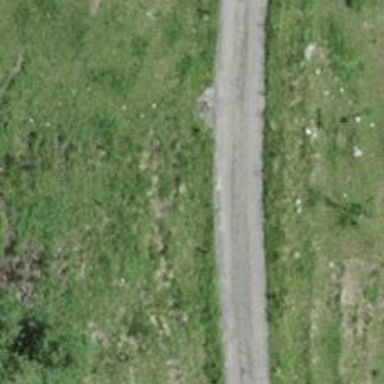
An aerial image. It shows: Gravel track with grade 2 tracktype.